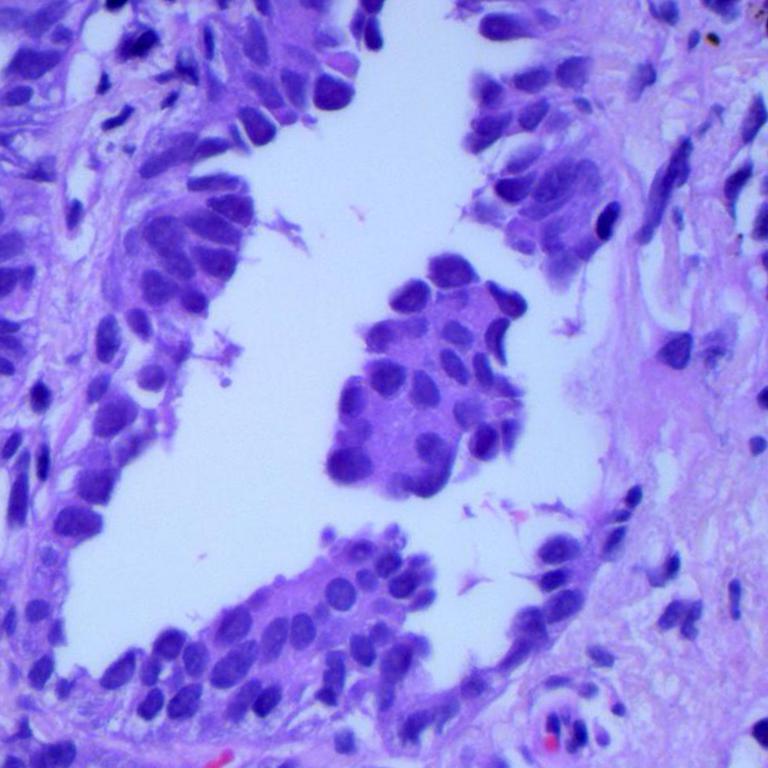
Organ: lung
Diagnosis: adenocarcinomas